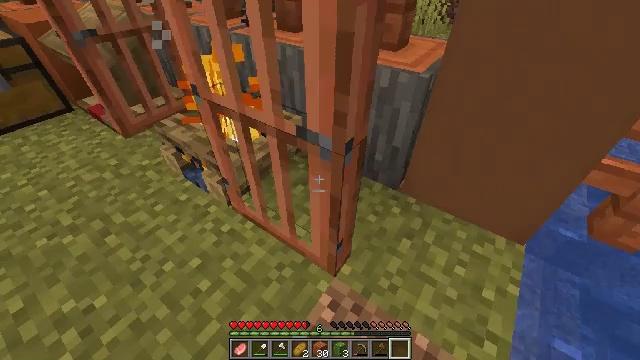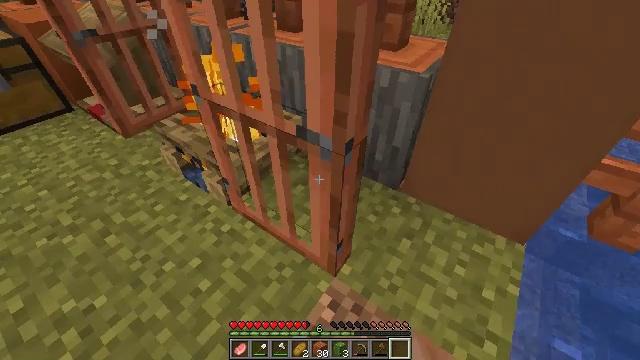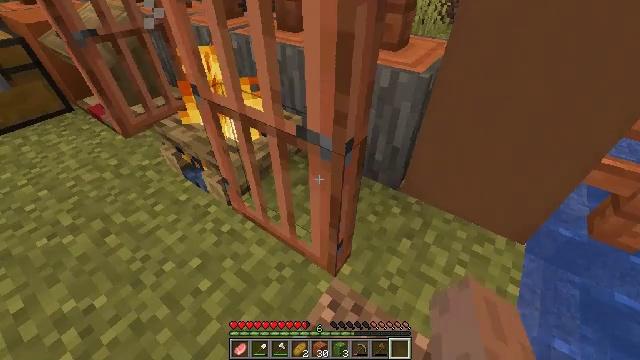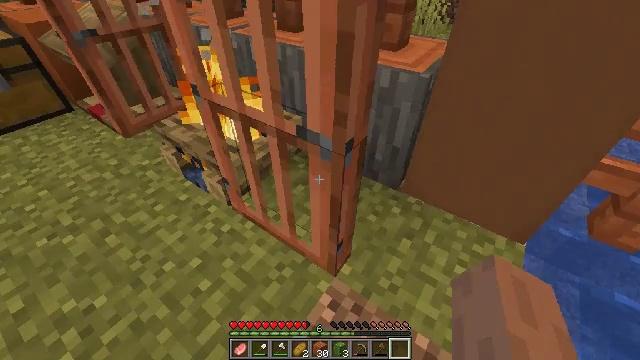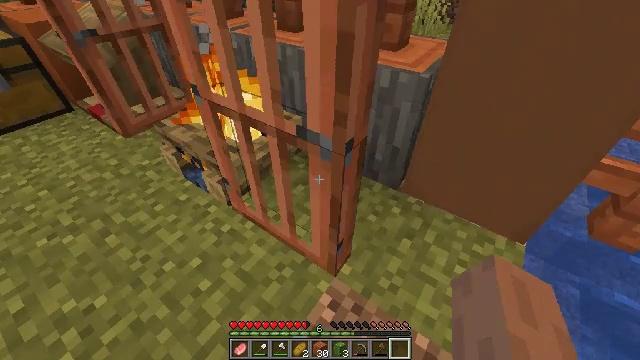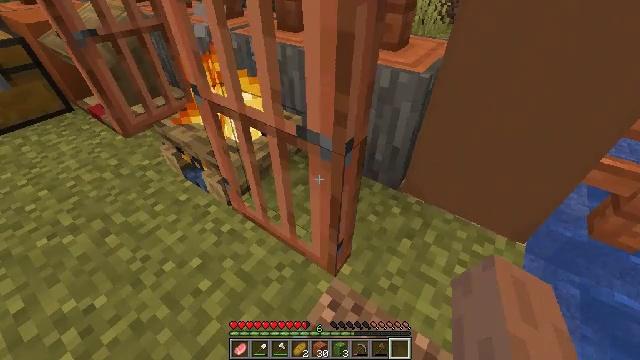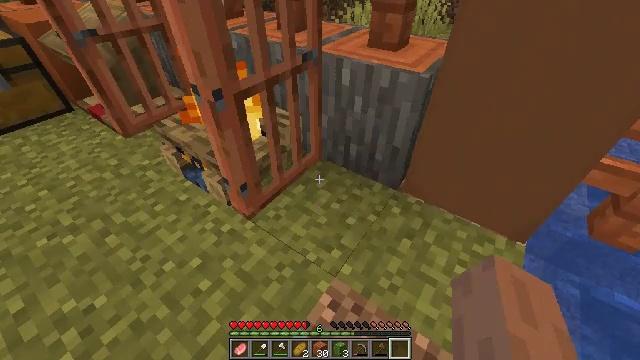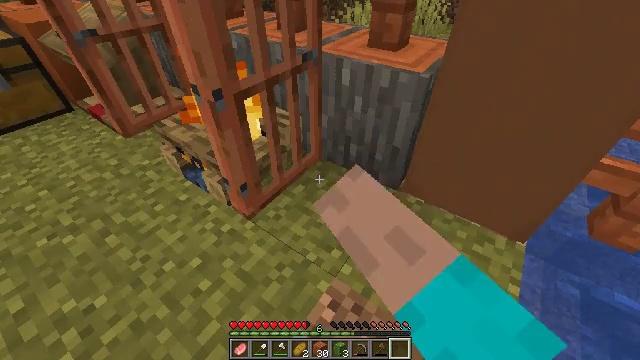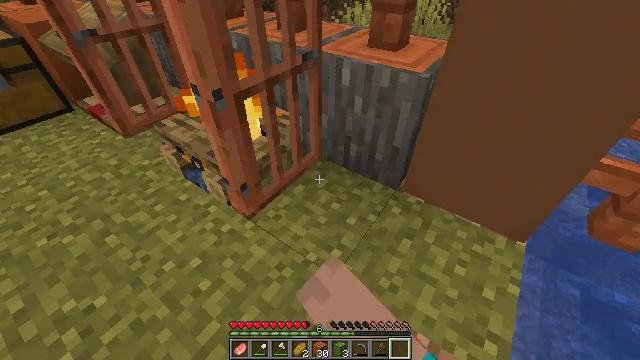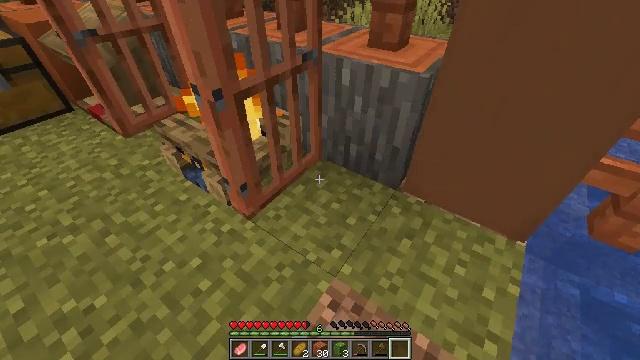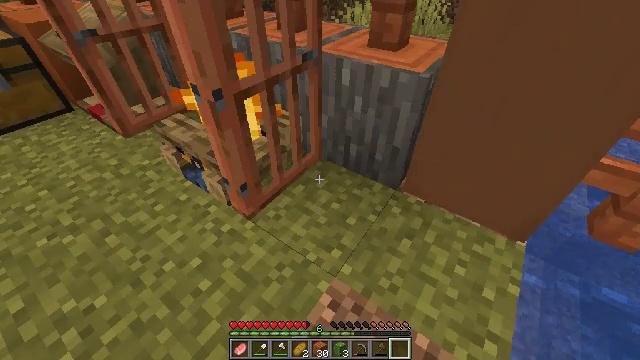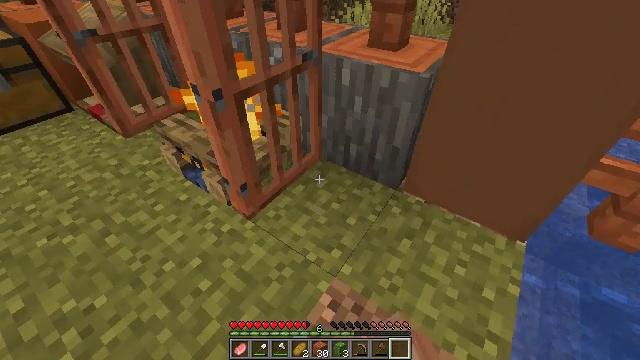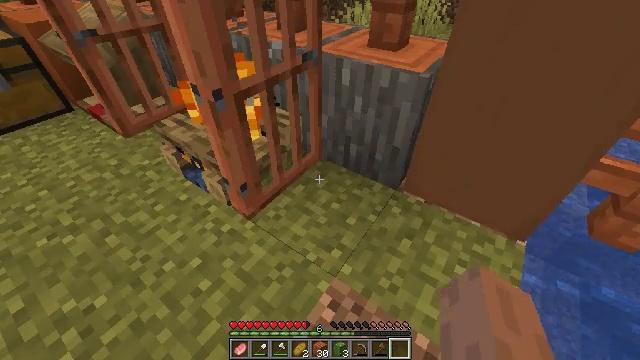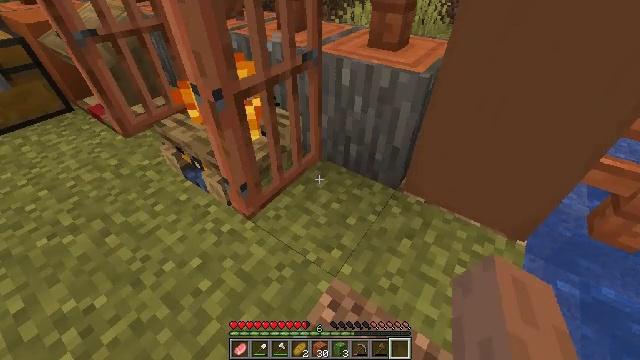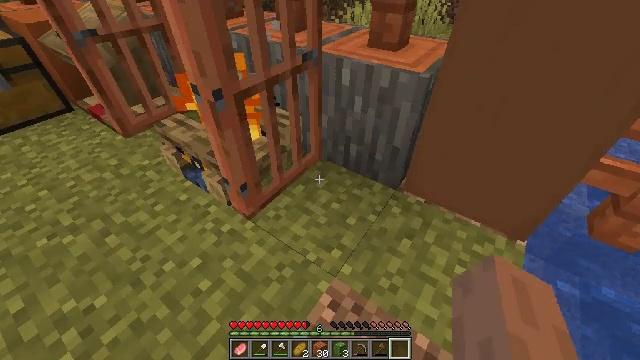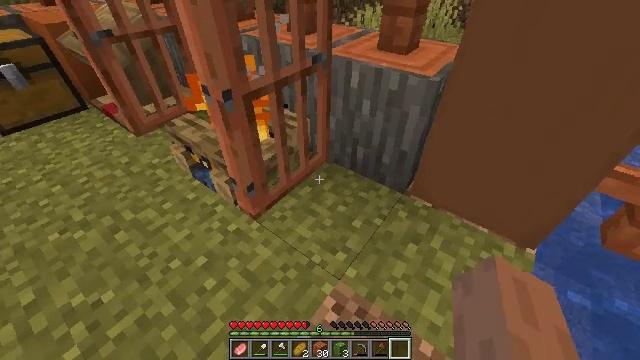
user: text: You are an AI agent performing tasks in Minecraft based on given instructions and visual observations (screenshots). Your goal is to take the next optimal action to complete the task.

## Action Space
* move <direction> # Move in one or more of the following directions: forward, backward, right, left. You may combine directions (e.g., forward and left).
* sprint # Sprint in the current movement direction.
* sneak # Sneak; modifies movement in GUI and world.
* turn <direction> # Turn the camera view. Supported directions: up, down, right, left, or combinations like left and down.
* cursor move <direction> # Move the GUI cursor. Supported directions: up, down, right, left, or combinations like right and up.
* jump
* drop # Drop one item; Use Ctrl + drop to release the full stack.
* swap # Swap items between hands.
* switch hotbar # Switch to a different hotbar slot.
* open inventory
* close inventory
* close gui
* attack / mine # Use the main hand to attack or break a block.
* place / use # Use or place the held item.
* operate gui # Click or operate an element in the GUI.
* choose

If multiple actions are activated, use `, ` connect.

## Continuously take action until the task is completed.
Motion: motion action
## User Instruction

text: Recycle the acacia door.
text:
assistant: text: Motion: no_op
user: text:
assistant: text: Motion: no_op
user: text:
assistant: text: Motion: no_op
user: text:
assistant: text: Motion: no_op
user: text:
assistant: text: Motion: no_op
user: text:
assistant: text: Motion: use / place
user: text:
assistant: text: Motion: use / place
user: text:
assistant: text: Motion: no_op
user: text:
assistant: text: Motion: no_op
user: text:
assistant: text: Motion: no_op
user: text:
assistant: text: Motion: no_op
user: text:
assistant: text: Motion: no_op
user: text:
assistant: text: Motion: no_op
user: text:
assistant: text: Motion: no_op
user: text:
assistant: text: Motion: turn left
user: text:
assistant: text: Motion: move left, turn left and up
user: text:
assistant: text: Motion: move left
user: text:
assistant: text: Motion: move left, turn right and up
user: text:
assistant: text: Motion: move left, turn right and up
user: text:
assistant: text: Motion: move left
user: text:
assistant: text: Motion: move left, turn right and up
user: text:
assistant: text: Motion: move left, turn right
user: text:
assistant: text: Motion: move forward and move left, turn right
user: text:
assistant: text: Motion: move forward and move left, turn right
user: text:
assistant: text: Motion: move forward and move left, turn right
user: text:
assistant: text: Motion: move forward and move left, turn right
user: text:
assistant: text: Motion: move forward and move left, turn right
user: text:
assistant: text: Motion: move forward and move left, turn right
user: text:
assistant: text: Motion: move forward and move left, turn right
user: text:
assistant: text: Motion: move forward and move left, turn right